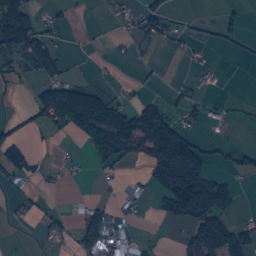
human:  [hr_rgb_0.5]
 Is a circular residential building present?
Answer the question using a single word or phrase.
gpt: yes

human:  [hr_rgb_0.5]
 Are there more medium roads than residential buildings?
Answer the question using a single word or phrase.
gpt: no

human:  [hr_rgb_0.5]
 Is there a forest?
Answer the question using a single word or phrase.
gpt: yes

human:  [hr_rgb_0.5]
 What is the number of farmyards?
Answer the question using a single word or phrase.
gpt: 6

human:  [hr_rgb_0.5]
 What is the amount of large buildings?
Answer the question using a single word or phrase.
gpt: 1

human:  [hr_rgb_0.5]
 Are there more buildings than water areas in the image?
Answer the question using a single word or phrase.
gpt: yes

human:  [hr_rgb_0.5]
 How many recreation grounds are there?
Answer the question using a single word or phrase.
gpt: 2

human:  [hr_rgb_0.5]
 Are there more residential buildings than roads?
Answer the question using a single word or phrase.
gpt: yes

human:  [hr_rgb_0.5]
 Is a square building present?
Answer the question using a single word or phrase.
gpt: yes

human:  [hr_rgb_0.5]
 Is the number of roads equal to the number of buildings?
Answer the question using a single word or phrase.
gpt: no

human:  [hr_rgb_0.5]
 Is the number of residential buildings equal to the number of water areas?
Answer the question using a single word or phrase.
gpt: no

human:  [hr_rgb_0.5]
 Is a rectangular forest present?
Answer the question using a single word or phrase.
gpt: yes

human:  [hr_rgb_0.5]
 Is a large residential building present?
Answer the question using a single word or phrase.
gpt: no

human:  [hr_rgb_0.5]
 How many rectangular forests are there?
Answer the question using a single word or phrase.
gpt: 4

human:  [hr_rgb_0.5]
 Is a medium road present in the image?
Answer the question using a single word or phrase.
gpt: no

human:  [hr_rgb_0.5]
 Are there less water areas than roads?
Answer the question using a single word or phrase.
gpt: yes

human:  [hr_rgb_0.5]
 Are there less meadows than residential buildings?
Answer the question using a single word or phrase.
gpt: yes

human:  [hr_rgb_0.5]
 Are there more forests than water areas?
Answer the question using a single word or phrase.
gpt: yes

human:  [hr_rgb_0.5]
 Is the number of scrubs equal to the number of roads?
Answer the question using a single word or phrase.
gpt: no

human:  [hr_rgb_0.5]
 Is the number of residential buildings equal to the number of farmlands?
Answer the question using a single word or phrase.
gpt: no

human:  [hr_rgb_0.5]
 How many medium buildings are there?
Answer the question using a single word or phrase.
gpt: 10

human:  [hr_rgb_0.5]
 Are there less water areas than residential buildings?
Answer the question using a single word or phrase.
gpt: yes

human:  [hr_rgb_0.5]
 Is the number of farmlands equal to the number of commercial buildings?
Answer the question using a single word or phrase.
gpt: no

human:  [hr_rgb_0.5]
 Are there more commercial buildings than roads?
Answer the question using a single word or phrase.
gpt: no

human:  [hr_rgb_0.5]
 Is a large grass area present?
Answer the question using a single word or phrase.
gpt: yes

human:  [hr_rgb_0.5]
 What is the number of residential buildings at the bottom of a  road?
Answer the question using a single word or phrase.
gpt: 190

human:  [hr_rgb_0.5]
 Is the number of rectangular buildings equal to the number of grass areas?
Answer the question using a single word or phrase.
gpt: no

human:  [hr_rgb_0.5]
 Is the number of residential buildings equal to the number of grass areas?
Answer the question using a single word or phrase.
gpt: no

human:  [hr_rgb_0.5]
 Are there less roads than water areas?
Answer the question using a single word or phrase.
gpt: no

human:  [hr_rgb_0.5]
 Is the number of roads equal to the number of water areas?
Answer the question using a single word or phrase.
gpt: no

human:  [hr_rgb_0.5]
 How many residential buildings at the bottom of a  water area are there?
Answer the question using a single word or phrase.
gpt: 190

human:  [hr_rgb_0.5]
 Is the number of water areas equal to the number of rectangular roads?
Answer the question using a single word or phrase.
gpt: no

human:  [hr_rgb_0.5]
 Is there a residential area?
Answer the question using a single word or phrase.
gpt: yes

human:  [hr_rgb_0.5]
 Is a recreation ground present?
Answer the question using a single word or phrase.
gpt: yes

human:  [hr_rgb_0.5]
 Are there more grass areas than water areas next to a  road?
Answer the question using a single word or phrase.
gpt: yes

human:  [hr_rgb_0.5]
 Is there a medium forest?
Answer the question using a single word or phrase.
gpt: yes